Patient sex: M
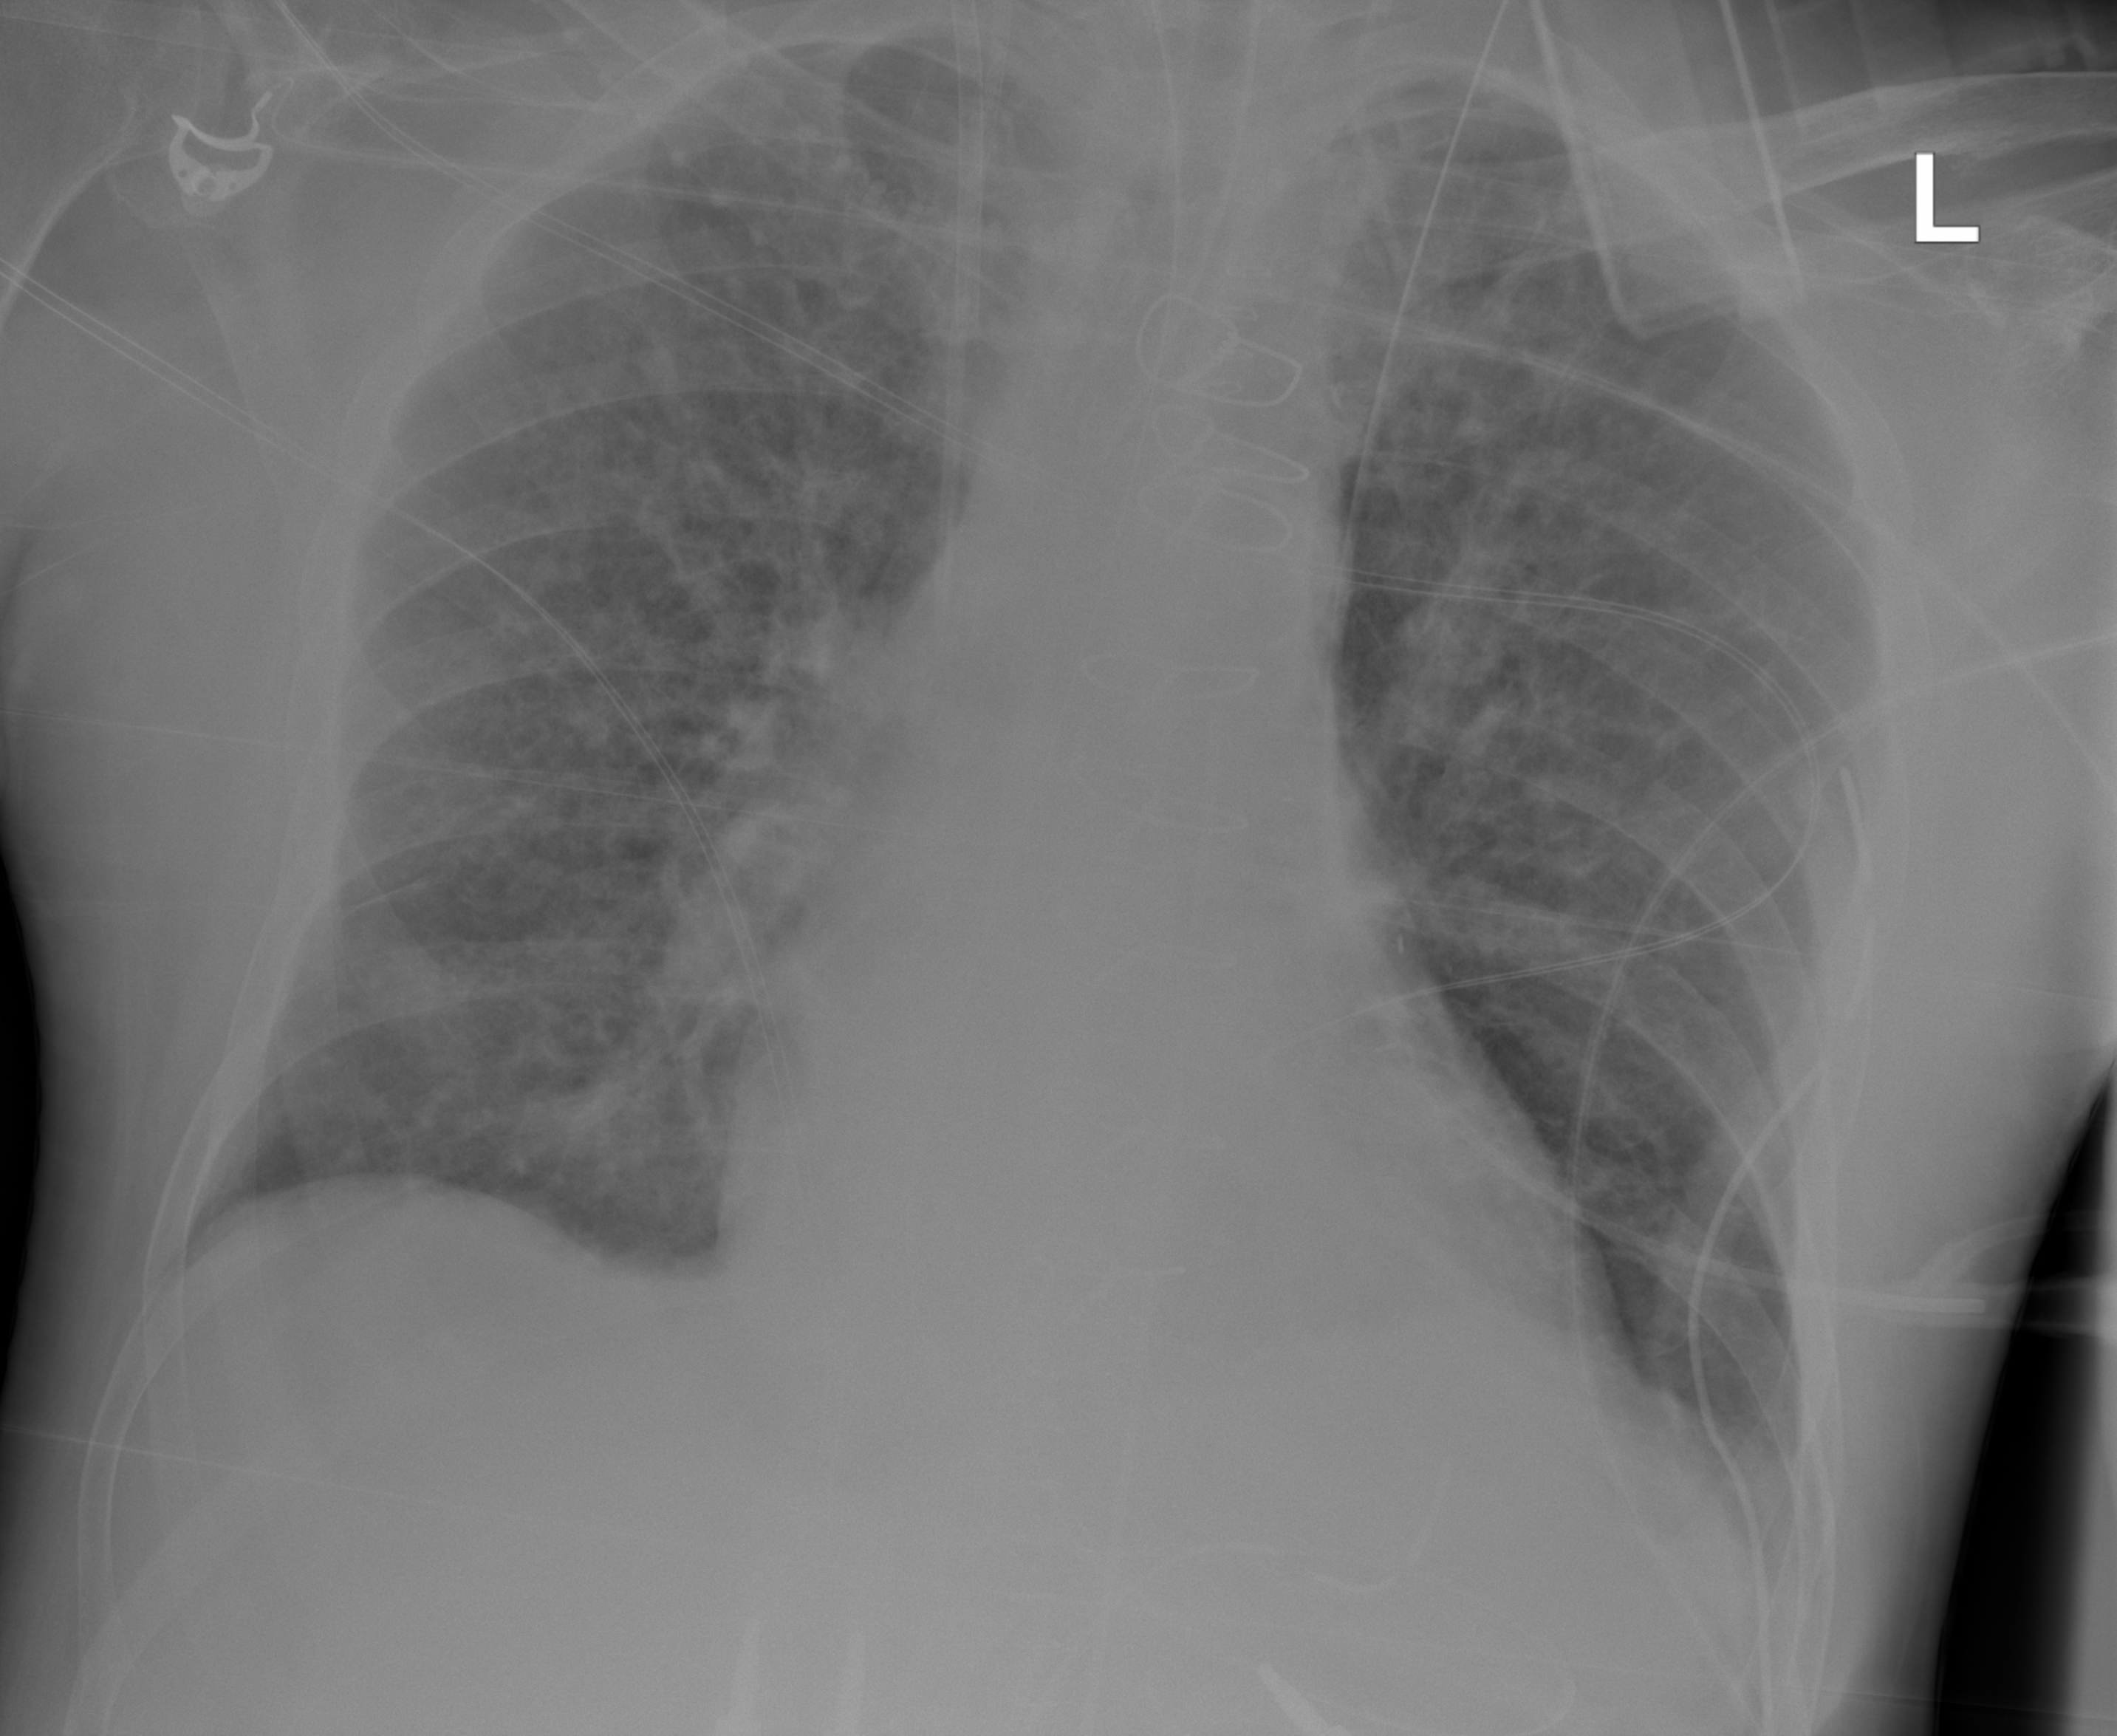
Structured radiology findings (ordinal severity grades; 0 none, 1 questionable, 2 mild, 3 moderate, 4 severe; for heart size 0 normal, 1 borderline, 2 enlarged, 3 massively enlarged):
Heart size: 0
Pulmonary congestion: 2
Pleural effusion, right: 0
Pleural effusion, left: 0
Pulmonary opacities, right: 2
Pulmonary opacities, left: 2
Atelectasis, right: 0
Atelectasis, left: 0